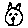
Label: cat